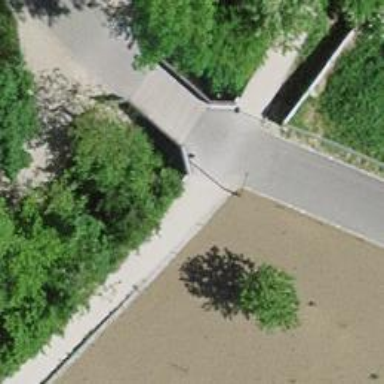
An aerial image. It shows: Footway bridge.